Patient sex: M
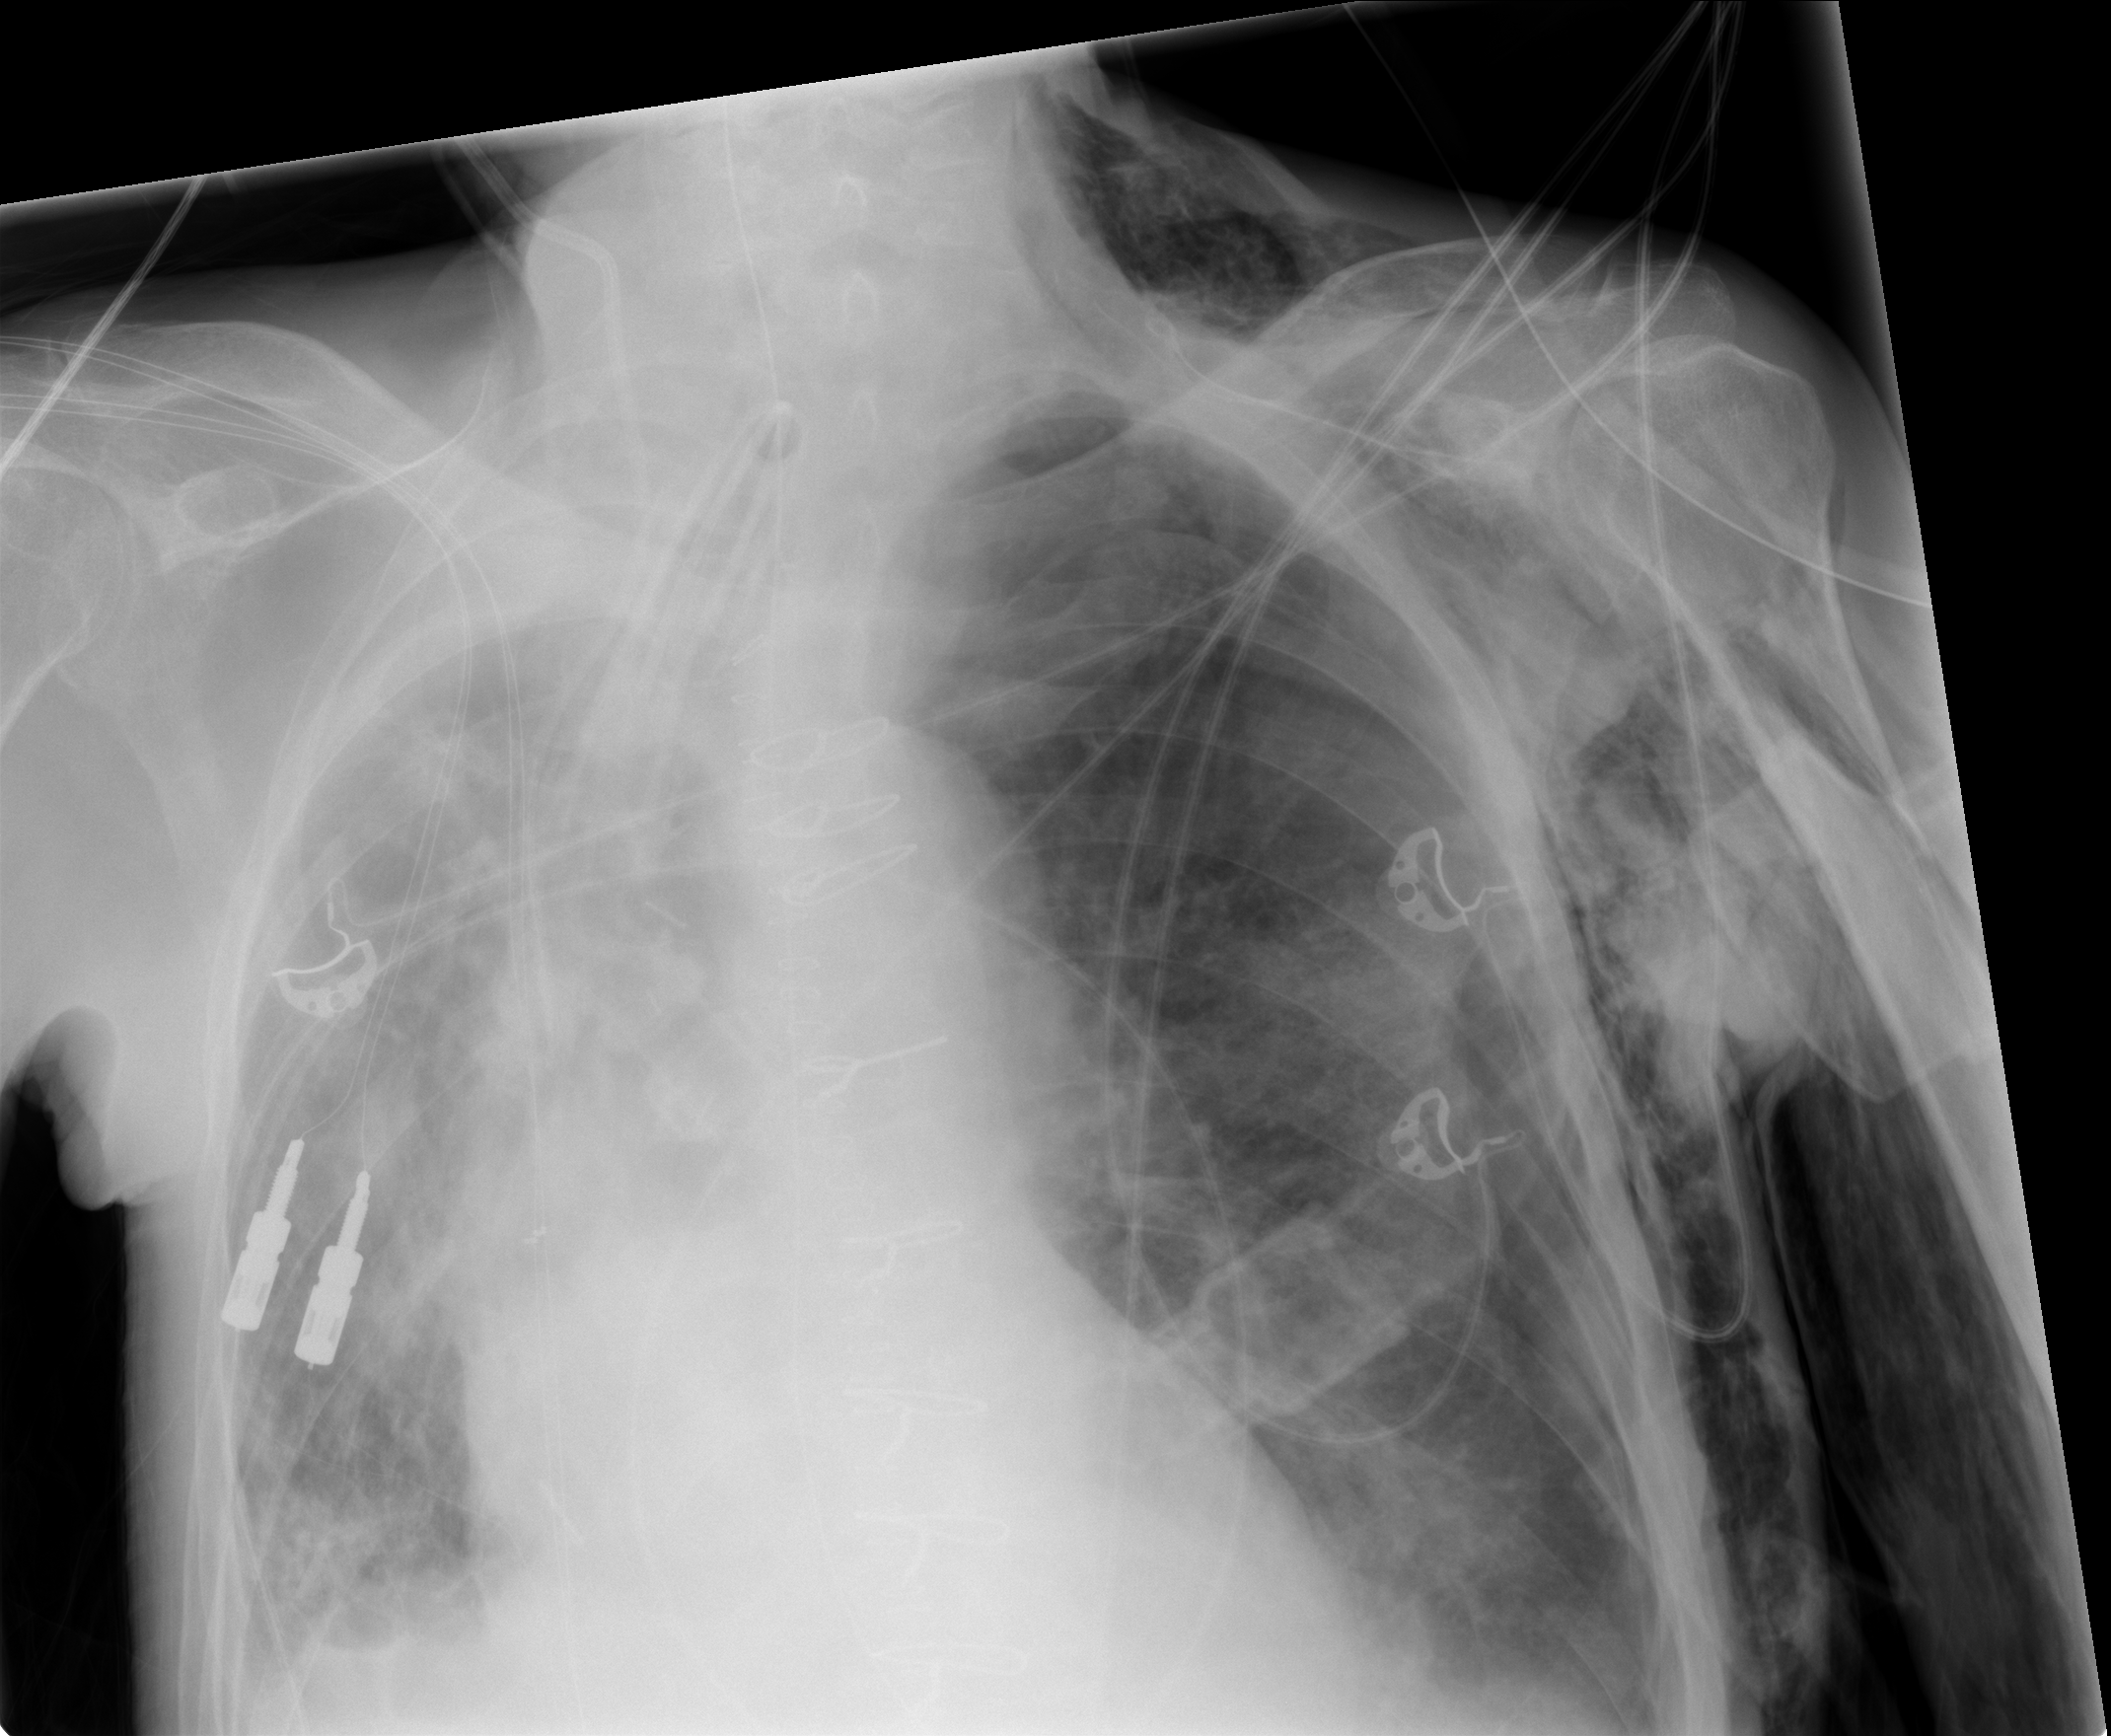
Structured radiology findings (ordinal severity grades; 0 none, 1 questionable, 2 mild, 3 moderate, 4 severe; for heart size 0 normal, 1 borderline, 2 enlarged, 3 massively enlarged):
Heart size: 1
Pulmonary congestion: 2
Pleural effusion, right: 3
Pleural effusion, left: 2
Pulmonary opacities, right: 2
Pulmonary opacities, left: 3
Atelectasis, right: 3
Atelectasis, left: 2